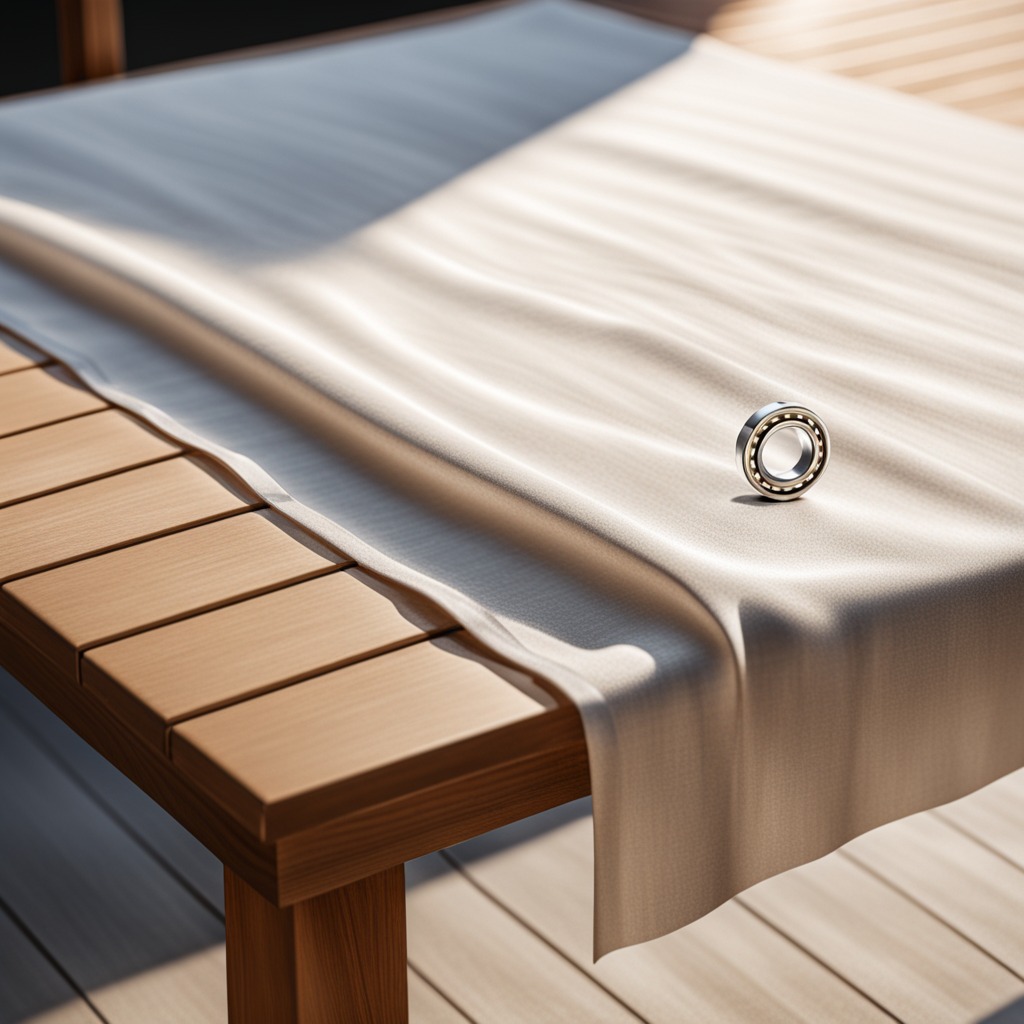
A metal ball bearing is lying on the wooden table.